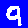
Digit: 9